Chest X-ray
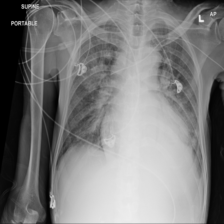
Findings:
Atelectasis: negative
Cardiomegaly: negative
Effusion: negative
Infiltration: negative
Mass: negative
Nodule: negative
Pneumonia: negative
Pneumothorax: negative
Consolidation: negative
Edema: negative
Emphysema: negative
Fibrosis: negative
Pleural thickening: negative
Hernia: negative